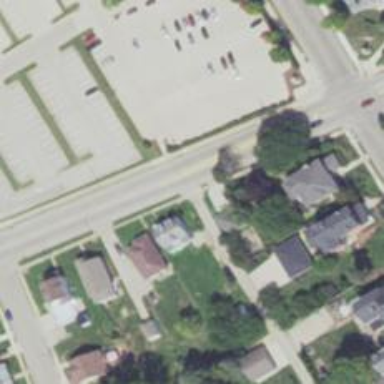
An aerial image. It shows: Alley classified as service road.